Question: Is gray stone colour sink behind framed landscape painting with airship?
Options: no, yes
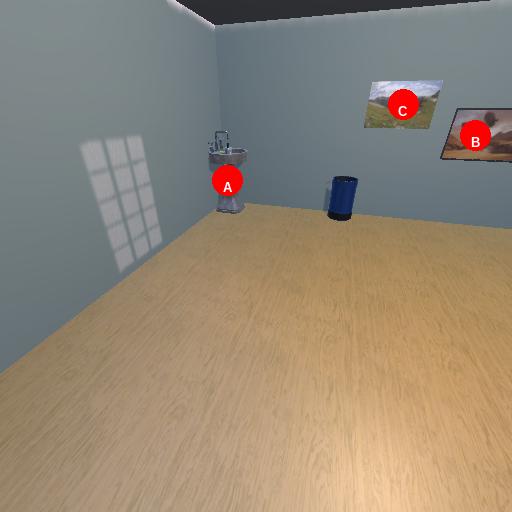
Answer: no